Question: I designed one layout with 3 button, I want to manage separator's alignment. here my xml layout ,
'''<RelativeLayout
android:id="@+id/menuLayout1"
android:layout_width="fill_parent"
android:layout_height="wrap_content"
android:layout_marginLeft="15dp"
android:layout_marginRight="15dp"
>
<Button
android:id="@+id/btn_Menu"
android:layout_width="wrap_content"
android:layout_height="wrap_content"
android:layout_alignParentLeft="true"
android:background="#<PHONE>"
android:drawableTop="@drawable/menu"
android:text="@string/menu"
android:textColor="@color/restaurant_list_menu_font"
android:textStyle="bold" />
<View
android:layout_width="5dp"
android:layout_height="35dp"
android:layout_centerInParent="true"
android:layout_marginLeft="10dp"
android:layout_marginRight="10dp"
android:layout_marginTop="15dp"
android:layout_centerHorizontal="true"
android:layout_centerVertical="true"
android:layout_toRightOf="@+id/btn_Menu"
android:gravity="center"
android:layout_gravity="center"
android:background="@drawable/sep" />
<Button
android:id="@+id/btn_Review"
android:layout_width="wrap_content"
android:layout_height="wrap_content"
android:layout_alignParentRight="true"
android:background="#<PHONE>"
android:drawableTop="@drawable/reviews"
android:text="@string/pages"
android:textColor="@color/restaurant_list_menu_font"
android:textStyle="bold" />
<View
android:layout_width="5dp"
android:layout_height="35dp"
android:layout_centerInParent="true"
android:layout_marginLeft="10dp"
android:layout_marginRight="10dp"
android:layout_marginTop="15dp"
android:layout_centerHorizontal="true"
android:layout_centerVertical="true"
android:layout_toRightOf="@+id/btn_page"
android:background="@drawable/sep"
android:gravity="center"
android:layout_gravity="center"
/>
<Button
android:id="@+id/btn_page"
android:layout_width="wrap_content"
android:layout_height="wrap_content"
android:layout_alignParentTop="true"
android:layout_centerHorizontal="true"
android:background="#<PHONE>"
android:drawableTop="@drawable/pages"
android:gravity="center_horizontal"
android:text="@string/reviews"
android:textColor="@color/restaurant_list_menu_font"
android:textStyle="bold" />
</RelativeLayout>'''
I want to manage View with center of 2 button
here is Current output
3 buttons are managed but I also want to manage alignment of this separator image..
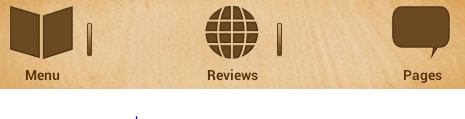
Answer: Instead of using the separator image as your background, add an imageView to the views, make the view fill the entire gap and center that imageview in the parent. For as far as I know, there is no option on how the background should be positioned i a view.
Another way is to put them all in a Linear Layout, use imageViews instead of Views and use weights to position them correctly.